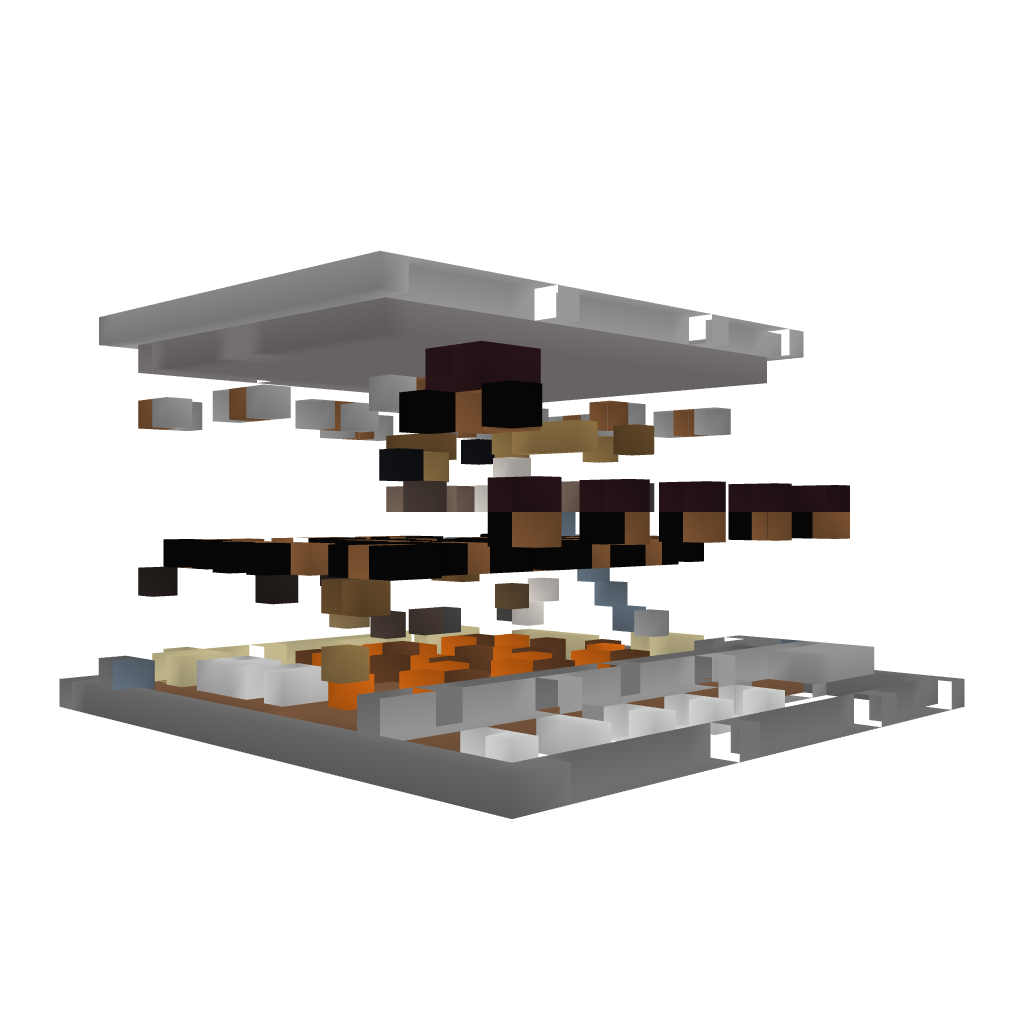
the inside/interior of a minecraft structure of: Lower-class Modern Convenience Store with Apartments